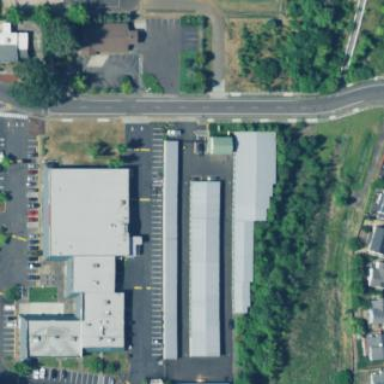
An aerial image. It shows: Commercial area with storage rental shop.